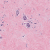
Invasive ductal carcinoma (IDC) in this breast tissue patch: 1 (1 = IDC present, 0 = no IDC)